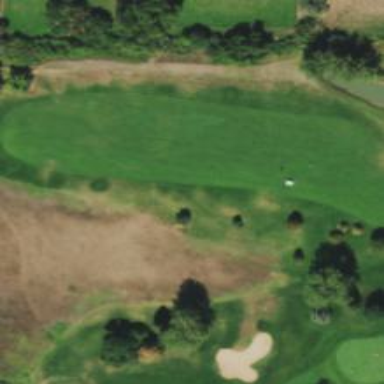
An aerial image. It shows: Golf hole.